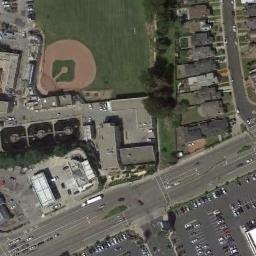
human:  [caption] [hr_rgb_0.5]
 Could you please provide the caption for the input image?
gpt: There is a baseball diamond in the grass surrounded by the houses, Parking lot and roads .

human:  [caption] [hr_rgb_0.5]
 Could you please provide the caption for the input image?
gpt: A baseball diamond next to some houses while some roads and parking lots beside .

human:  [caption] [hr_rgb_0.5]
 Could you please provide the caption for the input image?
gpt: A baseball diamond is surrounded by many buildings and cars with a road pass by .

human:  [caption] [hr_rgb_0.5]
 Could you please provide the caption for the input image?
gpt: In the picture there is a baseball field and a parking lot .

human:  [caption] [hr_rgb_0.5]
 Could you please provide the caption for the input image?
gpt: Some buildings are next to  the  baseball diamond .